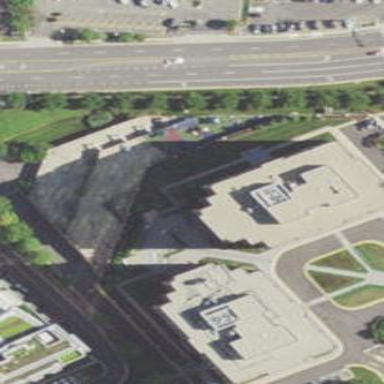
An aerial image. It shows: Office building.